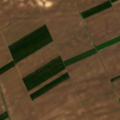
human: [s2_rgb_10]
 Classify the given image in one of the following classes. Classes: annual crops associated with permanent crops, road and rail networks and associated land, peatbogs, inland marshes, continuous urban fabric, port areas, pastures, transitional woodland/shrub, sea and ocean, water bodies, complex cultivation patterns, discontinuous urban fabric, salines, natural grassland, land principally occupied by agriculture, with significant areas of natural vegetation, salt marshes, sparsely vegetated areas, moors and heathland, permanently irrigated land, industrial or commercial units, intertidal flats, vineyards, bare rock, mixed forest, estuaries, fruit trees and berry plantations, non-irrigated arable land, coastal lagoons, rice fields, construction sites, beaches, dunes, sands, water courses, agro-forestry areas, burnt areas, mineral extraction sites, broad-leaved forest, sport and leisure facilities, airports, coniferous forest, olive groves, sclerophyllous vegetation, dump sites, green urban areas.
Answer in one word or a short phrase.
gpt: non-irrigated arable land